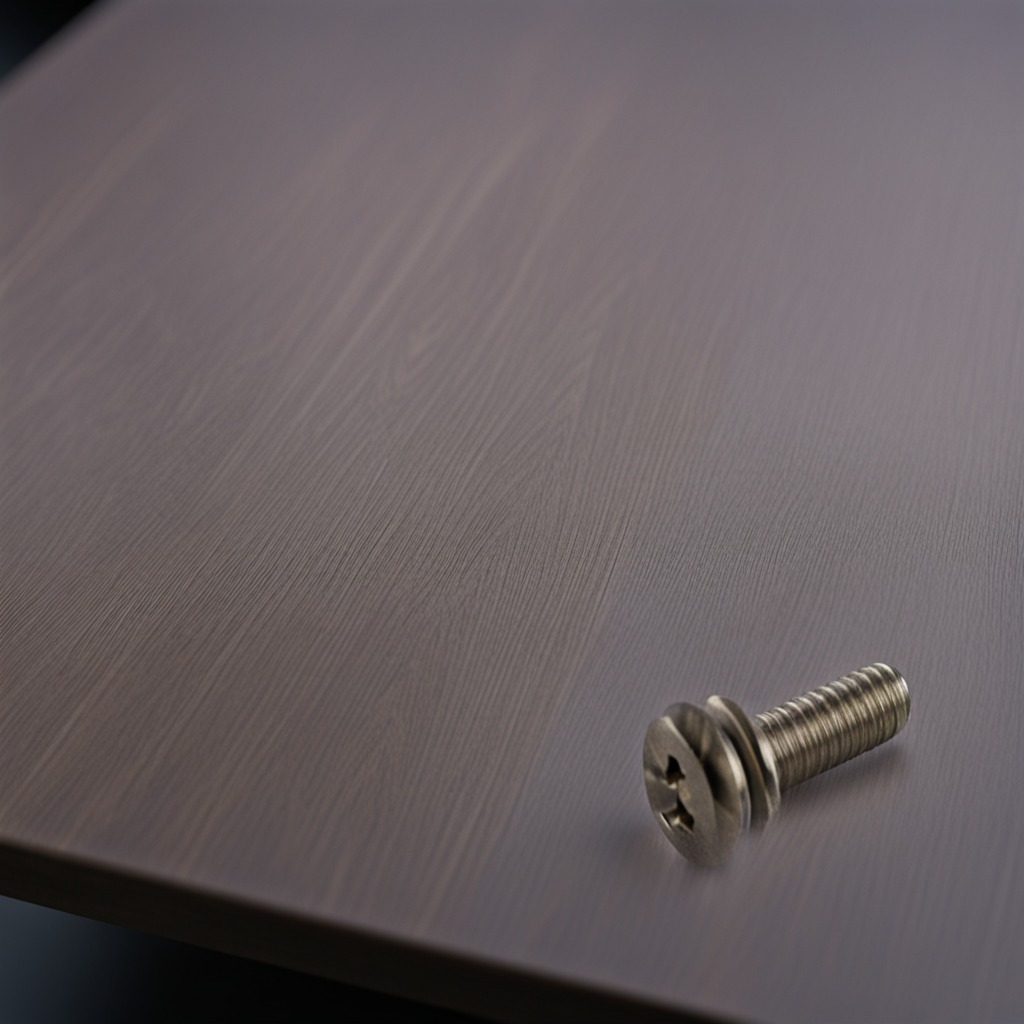
A metal screw is lying on the old table with burn marks in a small garage at twilight.